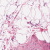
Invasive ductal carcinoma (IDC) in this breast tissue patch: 0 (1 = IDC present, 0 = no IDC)